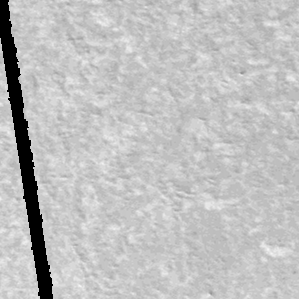
Label: frost